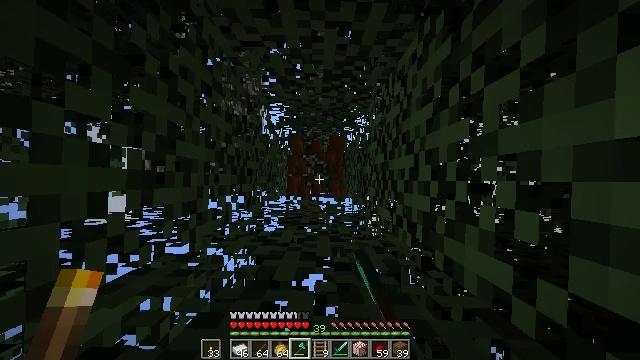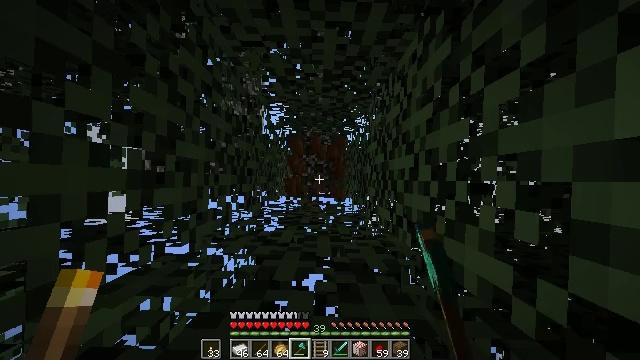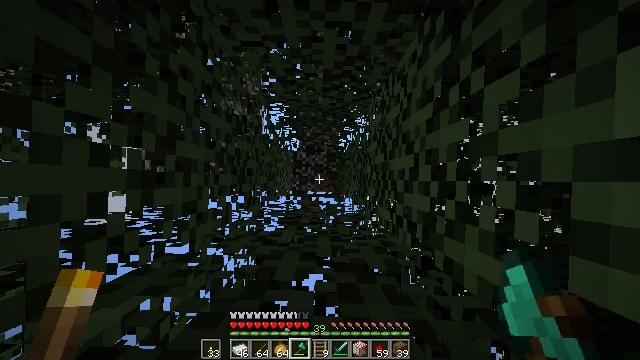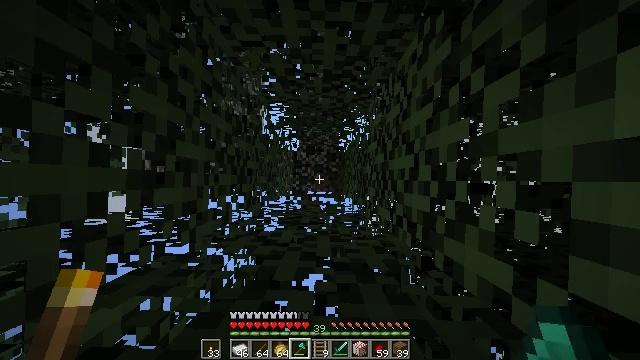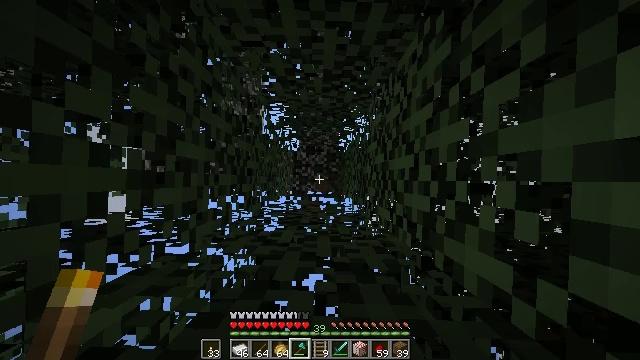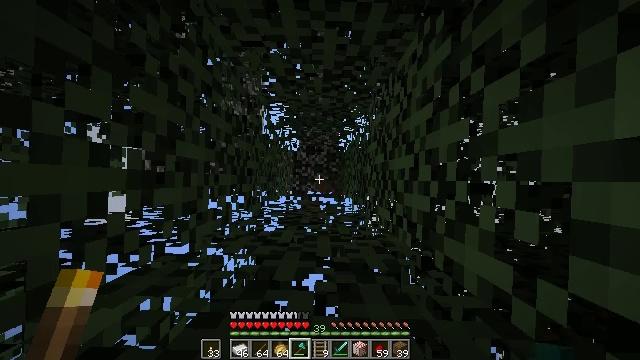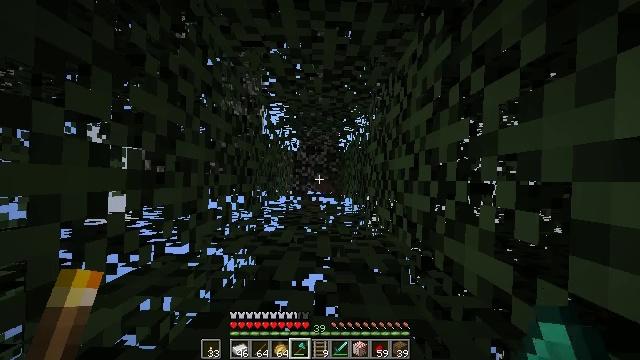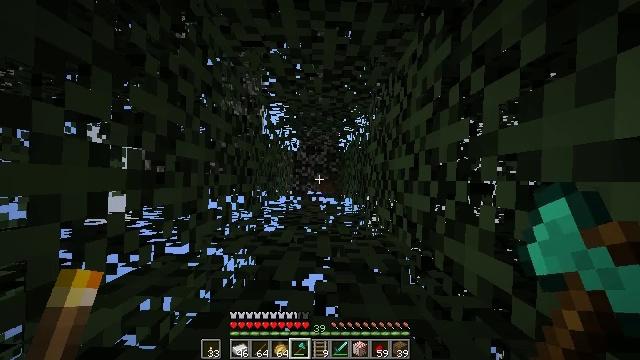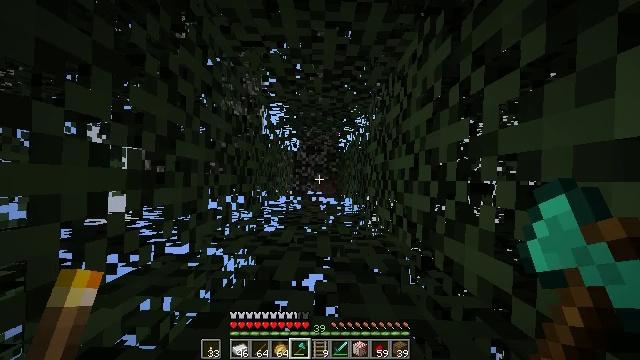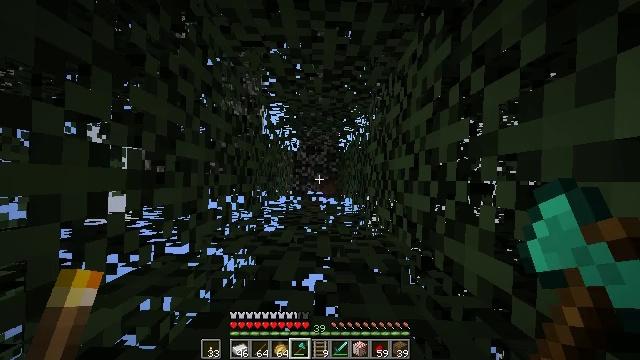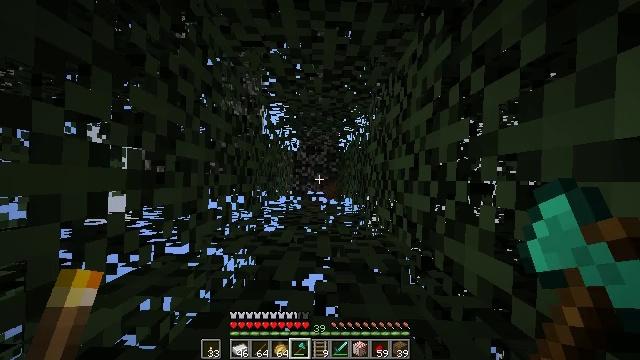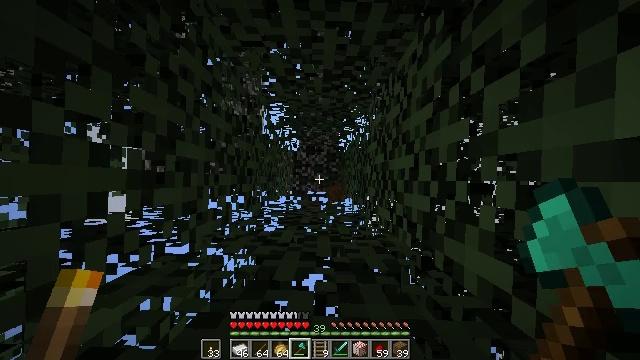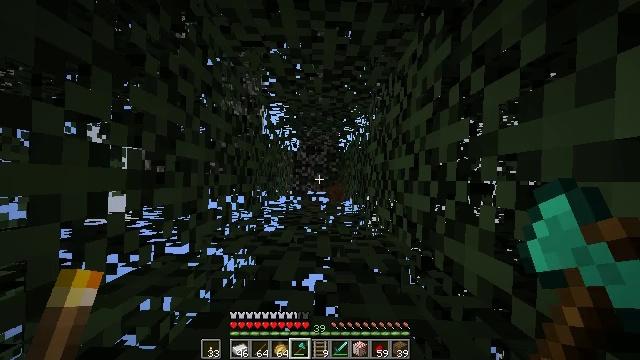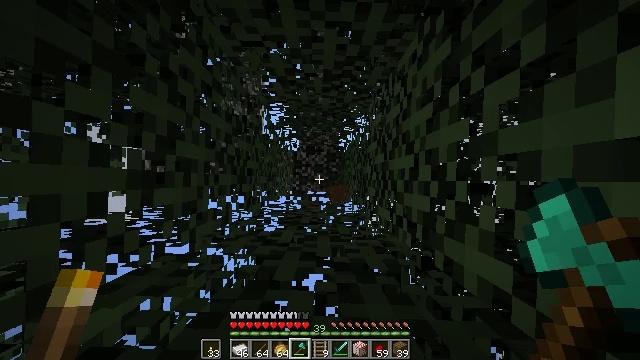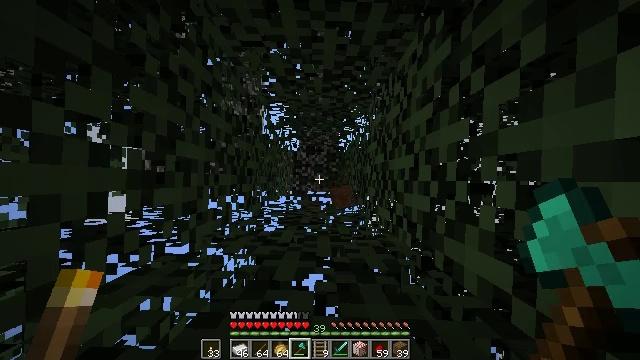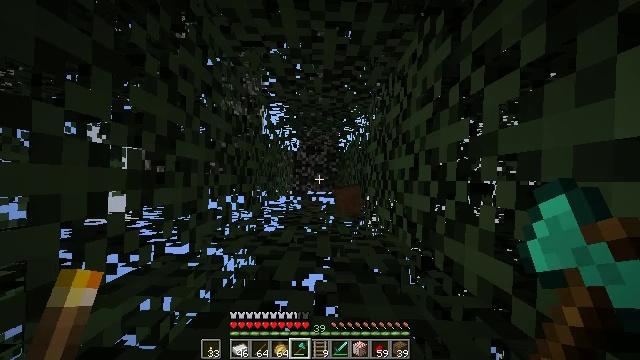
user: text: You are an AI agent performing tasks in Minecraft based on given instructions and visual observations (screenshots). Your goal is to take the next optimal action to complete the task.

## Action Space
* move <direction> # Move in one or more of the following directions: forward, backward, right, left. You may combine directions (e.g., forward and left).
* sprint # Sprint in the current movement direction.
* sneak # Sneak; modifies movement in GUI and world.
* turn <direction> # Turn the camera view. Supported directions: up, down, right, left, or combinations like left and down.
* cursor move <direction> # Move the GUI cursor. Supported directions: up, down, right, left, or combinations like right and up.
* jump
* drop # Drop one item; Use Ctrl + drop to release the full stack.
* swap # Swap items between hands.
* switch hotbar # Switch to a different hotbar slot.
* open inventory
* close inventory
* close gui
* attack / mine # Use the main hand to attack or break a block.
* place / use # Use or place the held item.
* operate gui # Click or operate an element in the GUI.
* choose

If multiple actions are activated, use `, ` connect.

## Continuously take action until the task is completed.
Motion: motion action
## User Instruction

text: Break the spruce leaves to clear the area.
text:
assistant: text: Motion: attack / mine
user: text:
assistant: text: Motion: attack / mine
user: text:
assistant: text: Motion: attack / mine
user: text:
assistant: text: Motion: attack / mine
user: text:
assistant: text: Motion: attack / mine
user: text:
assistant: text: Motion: attack / mine
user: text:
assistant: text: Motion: attack / mine
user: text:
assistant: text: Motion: attack / mine
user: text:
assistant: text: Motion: attack / mine
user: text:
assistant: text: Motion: attack / mine
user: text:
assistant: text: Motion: attack / mine
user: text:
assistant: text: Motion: attack / mine
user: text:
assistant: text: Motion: attack / mine
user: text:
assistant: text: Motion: attack / mine
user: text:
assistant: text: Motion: attack / mine
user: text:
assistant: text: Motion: attack / mine
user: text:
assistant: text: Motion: attack / mine
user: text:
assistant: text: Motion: attack / mine
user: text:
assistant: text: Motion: attack / mine
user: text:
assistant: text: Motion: attack / mine
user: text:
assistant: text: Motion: turn down, attack / mine
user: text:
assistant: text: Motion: turn down, attack / mine
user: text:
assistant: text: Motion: turn down, attack / mine
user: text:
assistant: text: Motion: turn left and down, attack / mine
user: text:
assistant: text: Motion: turn down, attack / mine
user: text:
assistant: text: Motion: turn down, attack / mine
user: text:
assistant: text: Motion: turn down, attack / mine
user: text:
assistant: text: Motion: turn down, attack / mine
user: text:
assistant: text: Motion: attack / mine
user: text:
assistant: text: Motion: attack / mine